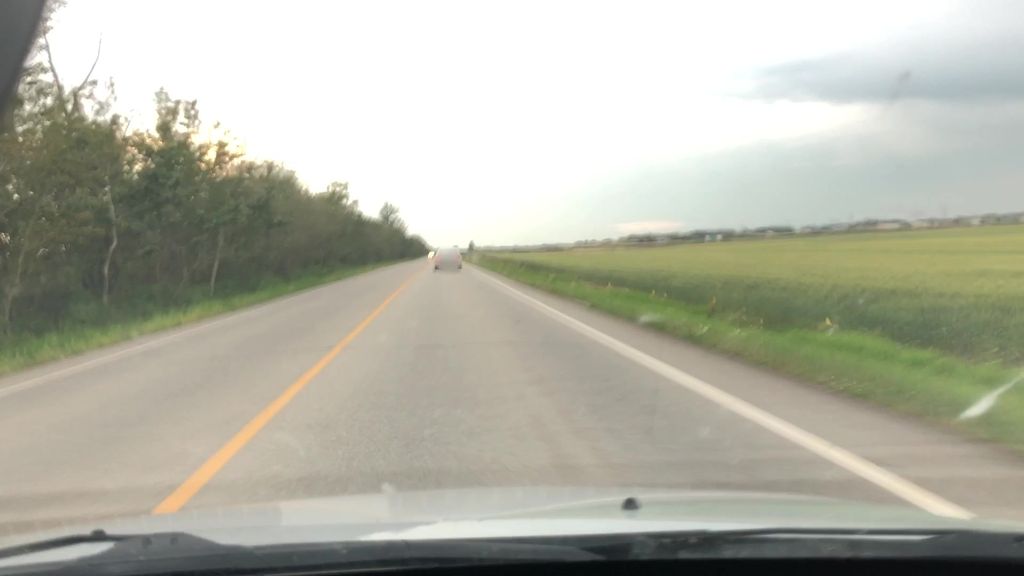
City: edmonton